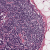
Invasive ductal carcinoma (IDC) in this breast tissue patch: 0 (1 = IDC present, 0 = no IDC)